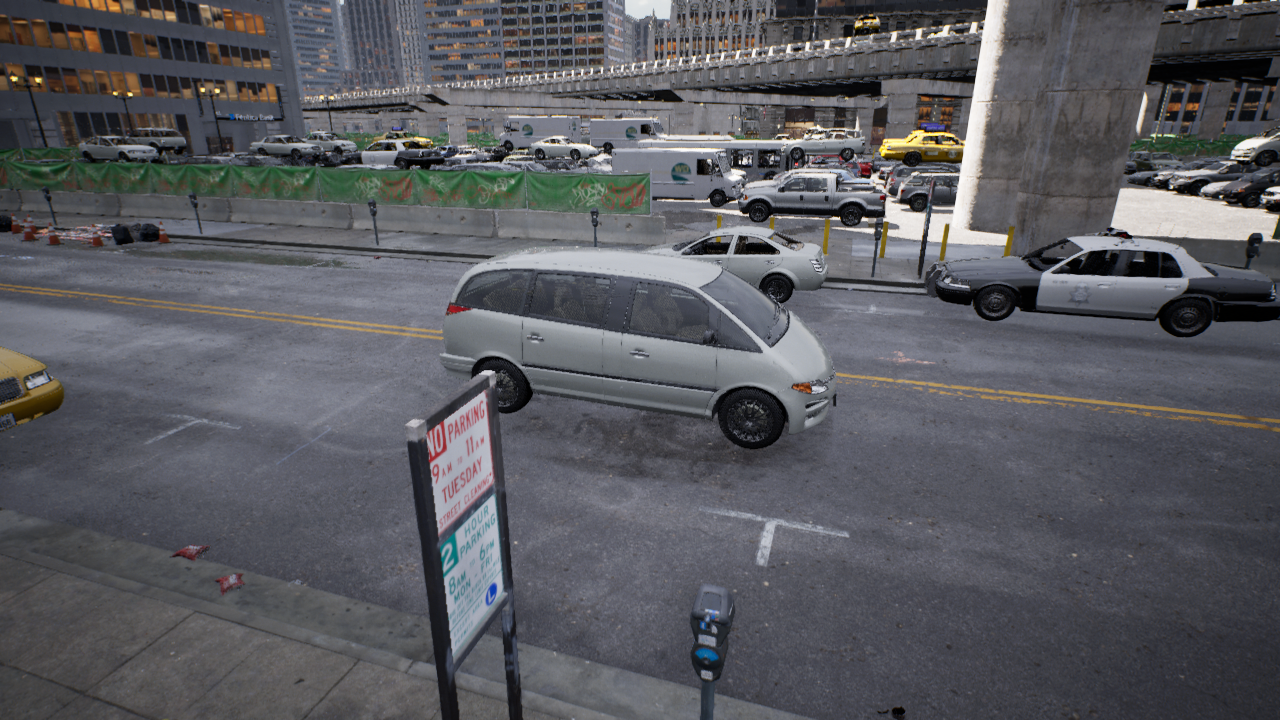
Venue: downtown
Lighting: clear day
Vehicle rig: minivan